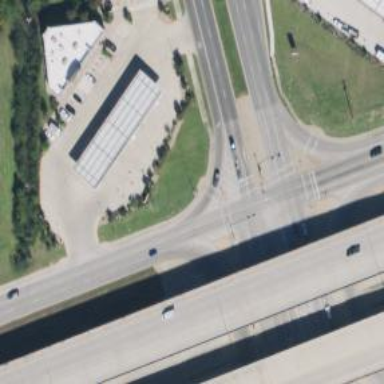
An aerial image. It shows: Secondary link road with asphalt surface.